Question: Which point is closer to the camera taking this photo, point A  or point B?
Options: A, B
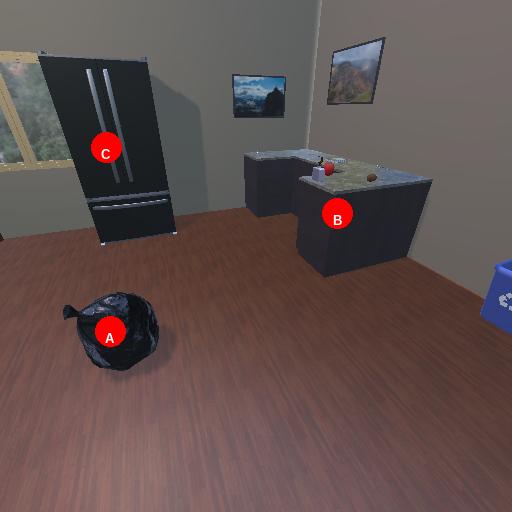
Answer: A